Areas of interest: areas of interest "West Lake Bio-Pharmaceutical"
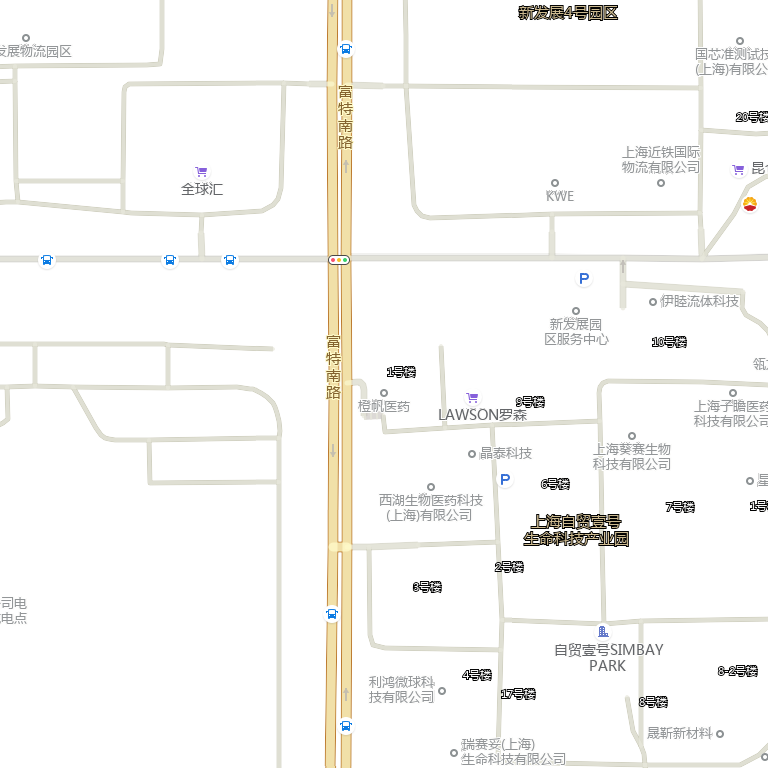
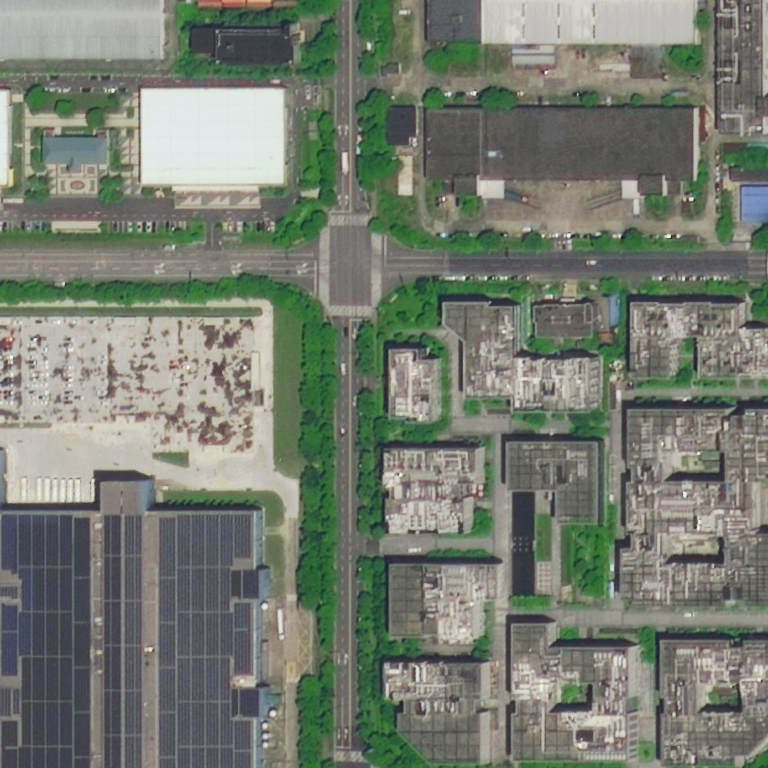